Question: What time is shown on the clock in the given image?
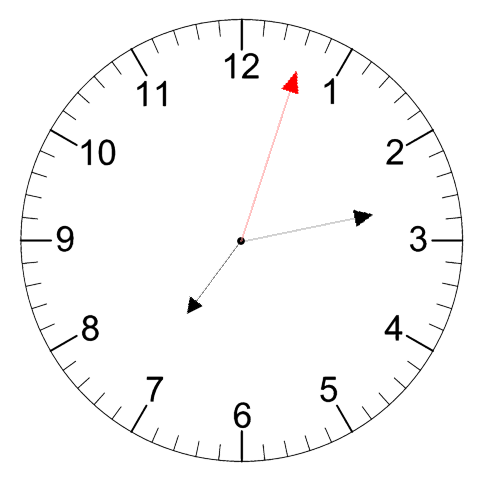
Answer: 07:13:03